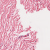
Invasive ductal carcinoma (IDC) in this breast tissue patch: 0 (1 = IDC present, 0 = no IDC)